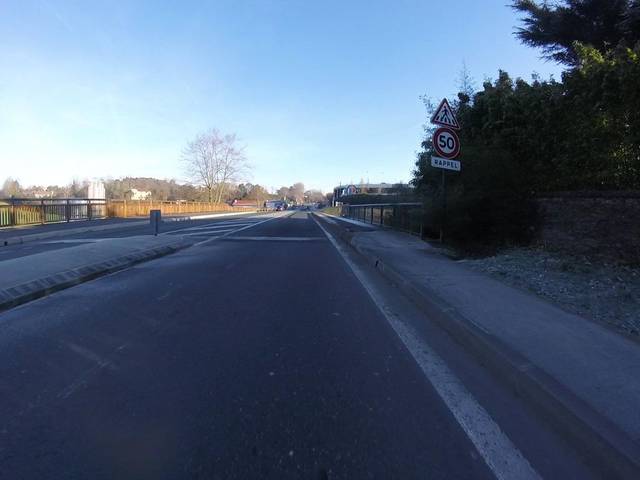
Region: France
Coordinates: 43.373, -1.681